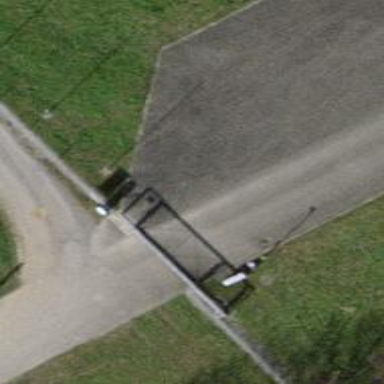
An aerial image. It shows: Gate.